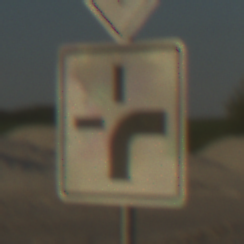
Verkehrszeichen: VerlaufVorfahrtsstrasse3
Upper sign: Vorfahrtsstrasse
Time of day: SunriseSunset
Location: Outdoor (Beach)
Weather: Clear
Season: NotSpecified
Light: Natural